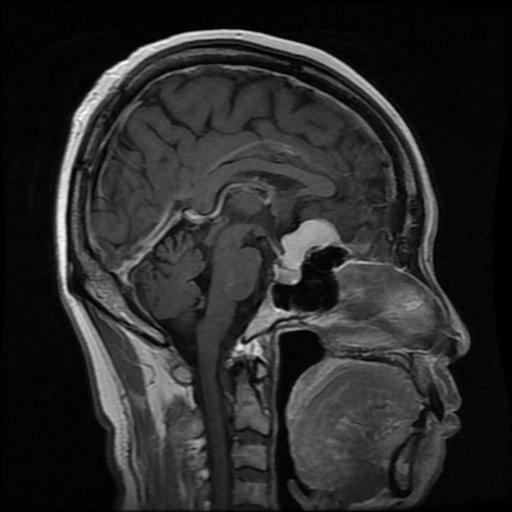
Label: meningioma